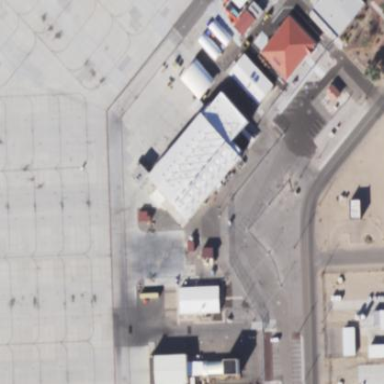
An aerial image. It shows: Hangar.